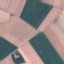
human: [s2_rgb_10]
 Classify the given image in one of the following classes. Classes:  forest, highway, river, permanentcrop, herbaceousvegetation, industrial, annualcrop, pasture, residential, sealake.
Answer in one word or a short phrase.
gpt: AnnualCrop